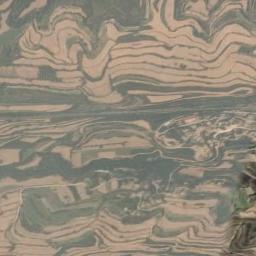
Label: terrace